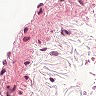
Metastatic tissue present: no